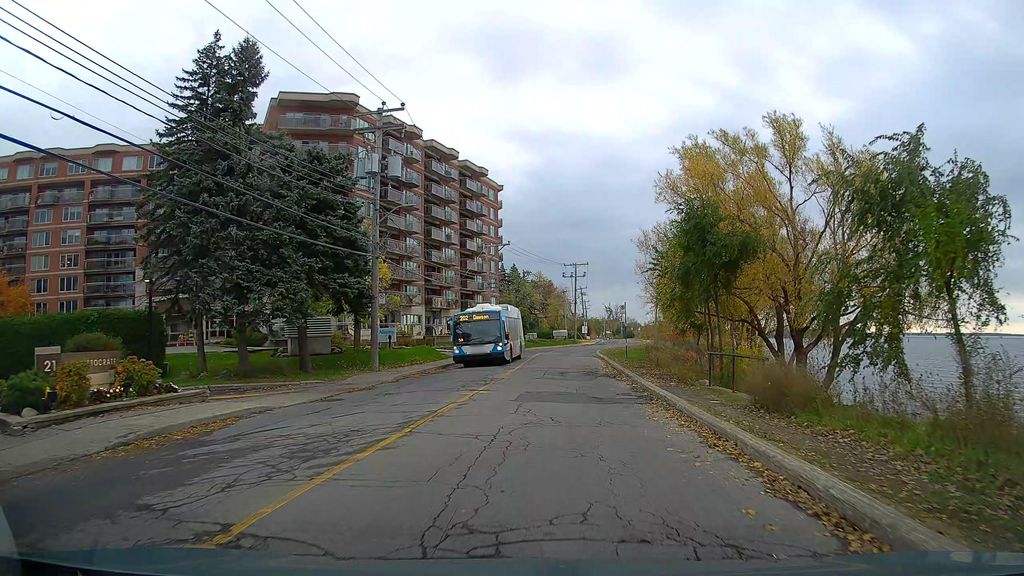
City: montreal